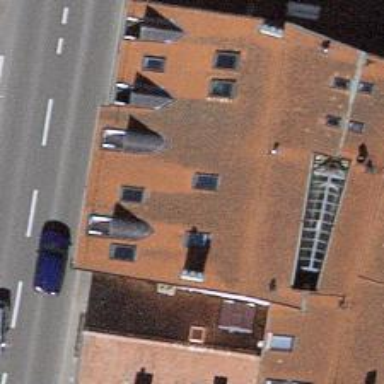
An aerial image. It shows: Restaurant.